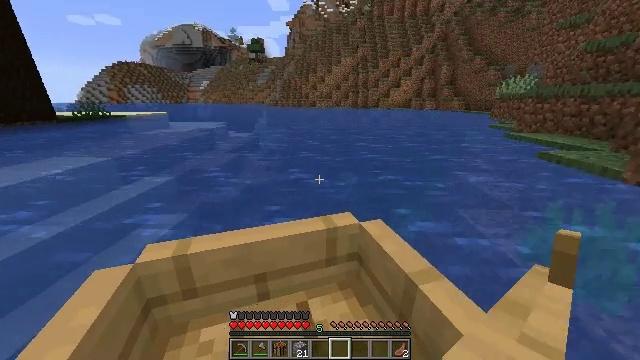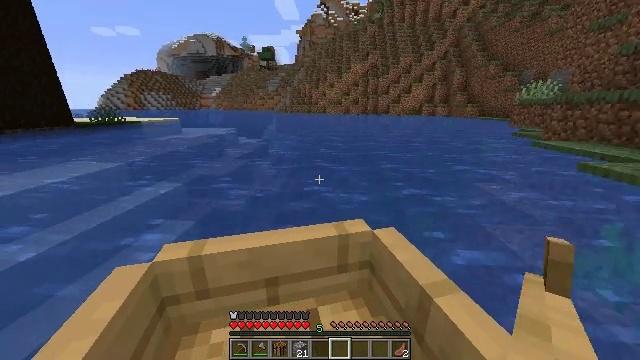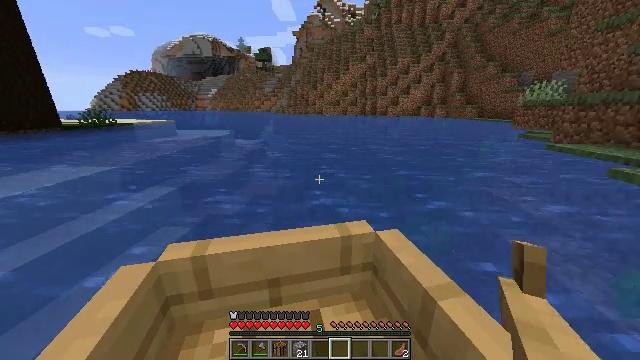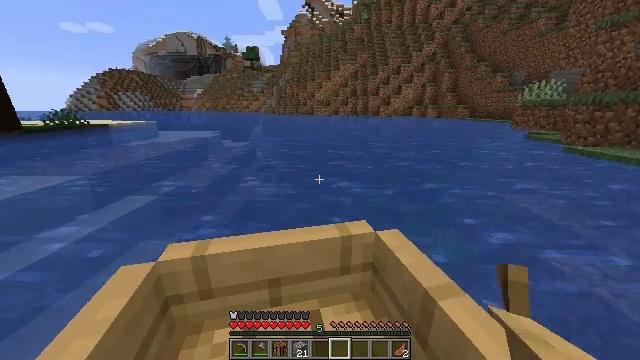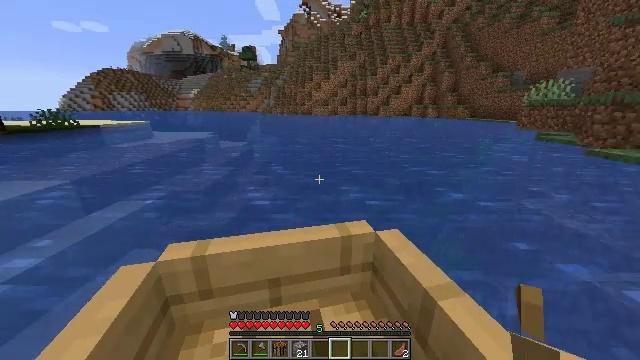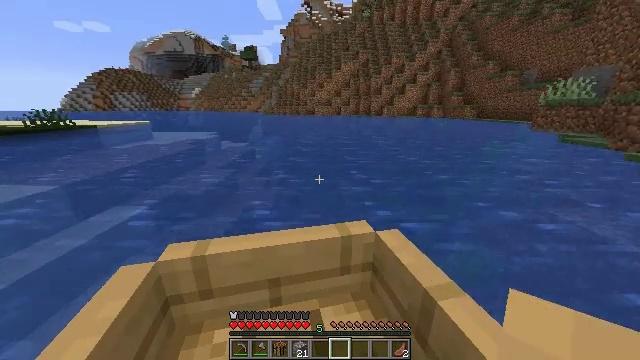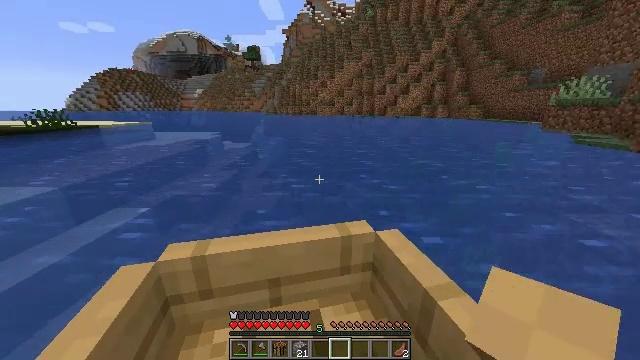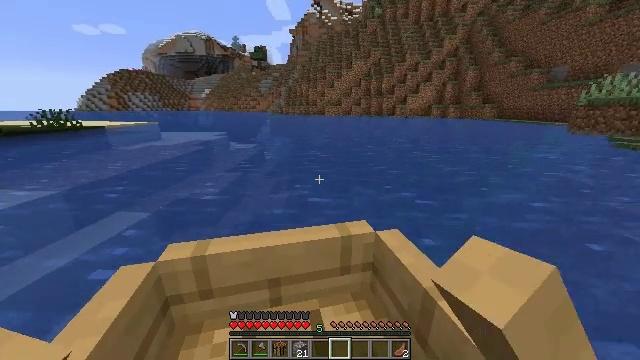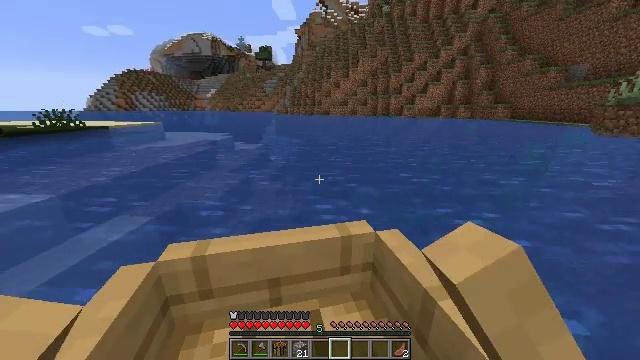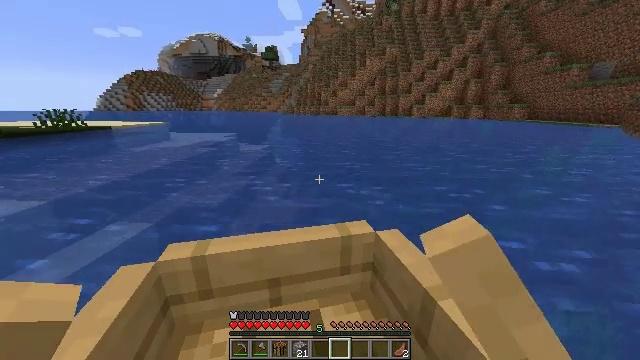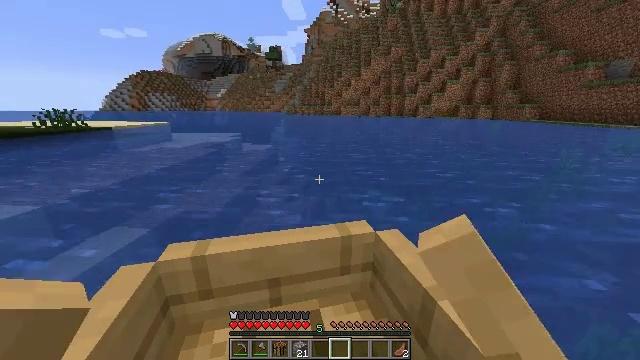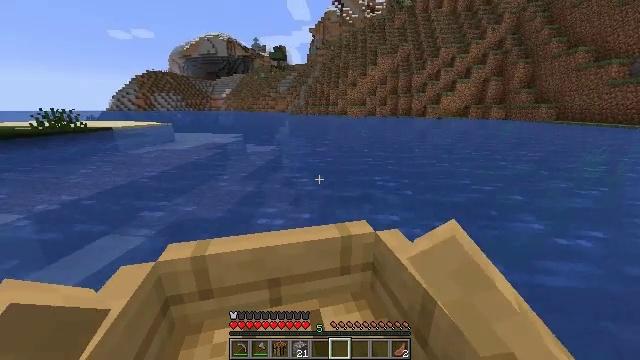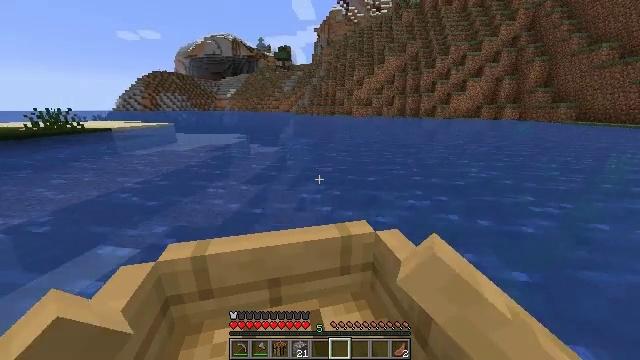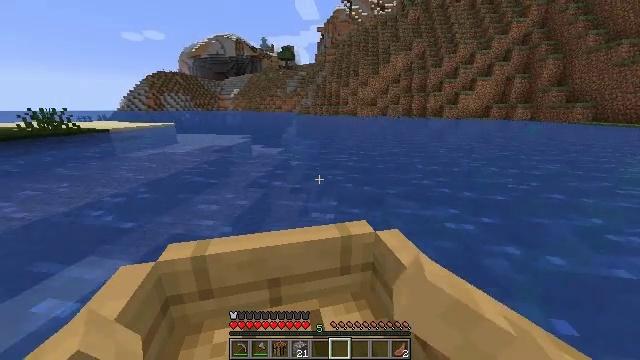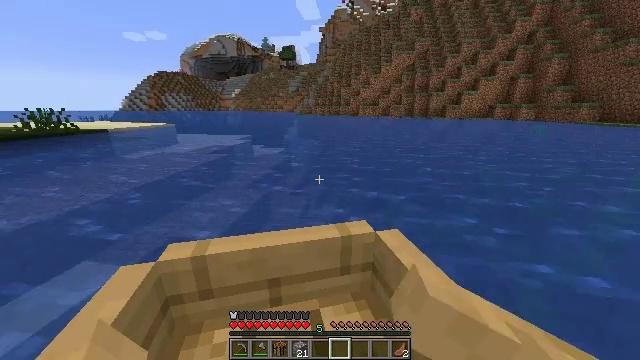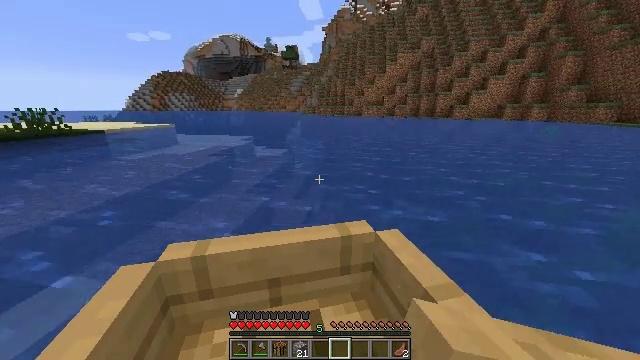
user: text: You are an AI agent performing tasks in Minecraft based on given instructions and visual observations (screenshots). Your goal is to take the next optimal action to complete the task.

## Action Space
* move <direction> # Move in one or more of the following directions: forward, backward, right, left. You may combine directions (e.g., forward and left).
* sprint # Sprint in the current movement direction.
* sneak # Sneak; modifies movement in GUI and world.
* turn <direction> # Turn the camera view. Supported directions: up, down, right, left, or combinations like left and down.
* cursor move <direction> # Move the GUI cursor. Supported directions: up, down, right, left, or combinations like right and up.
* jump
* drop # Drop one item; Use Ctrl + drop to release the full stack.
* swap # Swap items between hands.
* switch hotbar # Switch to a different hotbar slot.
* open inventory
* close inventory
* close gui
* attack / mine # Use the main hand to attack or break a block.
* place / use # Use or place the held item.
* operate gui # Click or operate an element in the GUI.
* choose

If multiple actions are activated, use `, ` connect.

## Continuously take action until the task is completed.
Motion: motion action
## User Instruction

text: Dive and mine the kelp.
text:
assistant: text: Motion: move forward, sprint, turn left and up
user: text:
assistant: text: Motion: move forward, sprint
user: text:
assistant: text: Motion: move forward and move left, sprint
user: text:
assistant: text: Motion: move forward and move left, sprint
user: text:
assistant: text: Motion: move forward and move left, sprint
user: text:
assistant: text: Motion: move forward, sprint
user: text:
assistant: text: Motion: move forward, sprint
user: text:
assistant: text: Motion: move forward, sprint
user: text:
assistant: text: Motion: move forward, sprint
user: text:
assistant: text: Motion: move forward, sprint
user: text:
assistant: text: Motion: move forward, sprint
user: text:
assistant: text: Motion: move forward, sprint
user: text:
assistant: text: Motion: move forward, sprint
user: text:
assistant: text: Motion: move forward, sprint
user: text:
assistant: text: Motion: move forward, sprint
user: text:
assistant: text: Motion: move forward, sprint
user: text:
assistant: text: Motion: move forward, sprint
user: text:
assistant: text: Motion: move forward, sprint
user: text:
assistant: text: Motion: move forward, sprint, turn left
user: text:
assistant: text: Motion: move forward, sprint, turn left
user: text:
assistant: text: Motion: move forward, sprint, turn left
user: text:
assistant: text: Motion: move forward, sprint, turn left
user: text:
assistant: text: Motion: move forward, sprint, turn left
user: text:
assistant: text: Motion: move forward, sprint, turn left
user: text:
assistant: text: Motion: move forward, sprint, turn left
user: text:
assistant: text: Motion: move forward, sprint
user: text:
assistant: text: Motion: move forward, sprint, turn left
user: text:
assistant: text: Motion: move forward, sprint, turn left
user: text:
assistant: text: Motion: move forward, sprint, turn left
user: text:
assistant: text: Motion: move forward, sprint, turn left